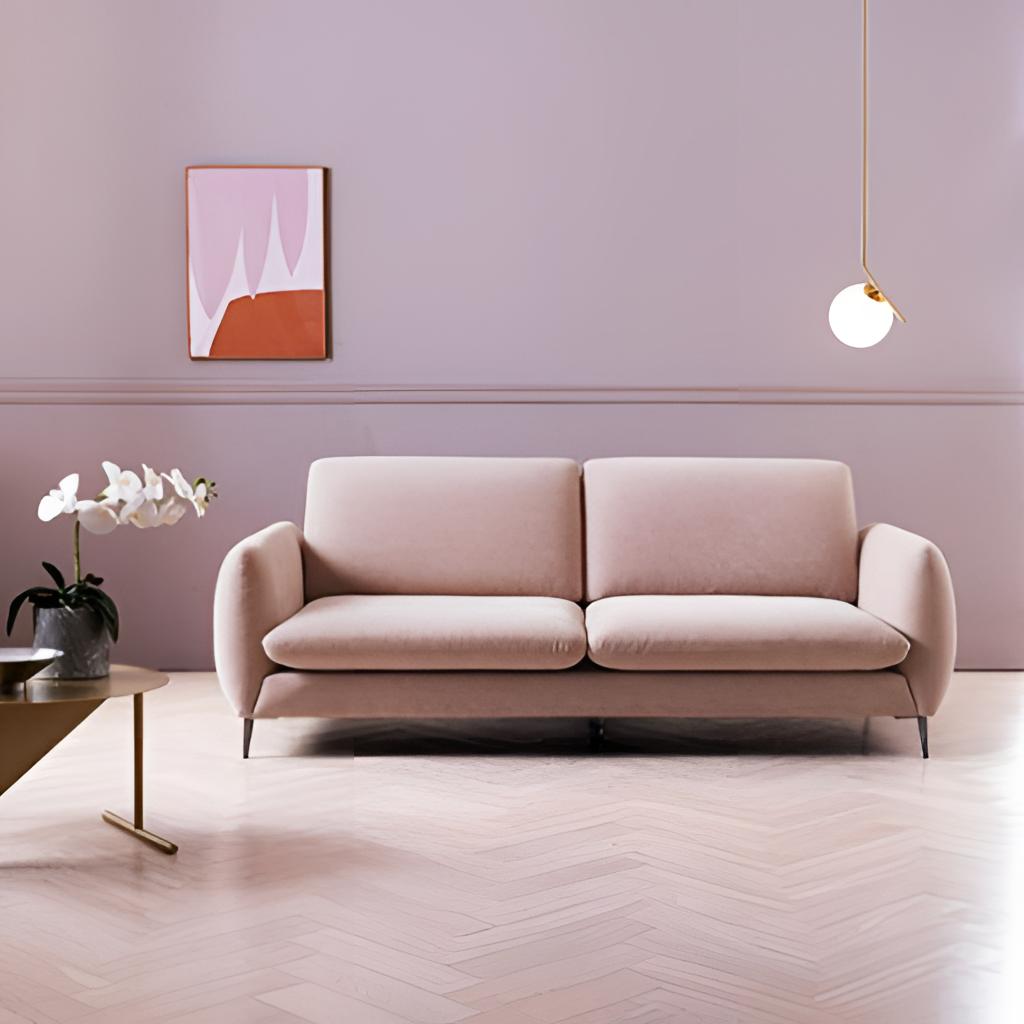
living room, fabric sofa, wood flooring, with herringbone pattern, contemporary, pink paint wallpaper, with solid pattern